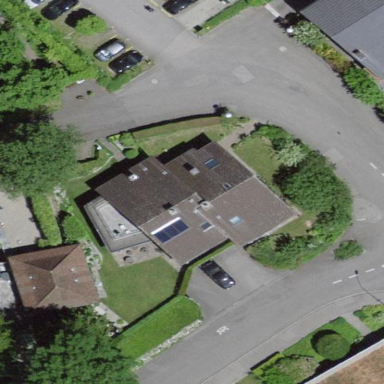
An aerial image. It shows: Terrace building.